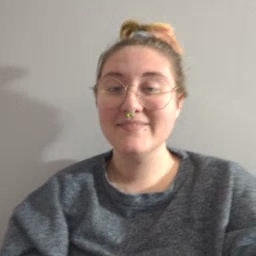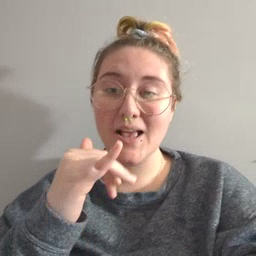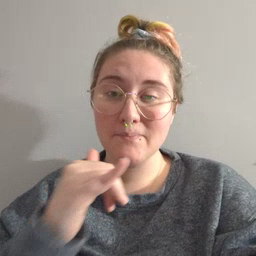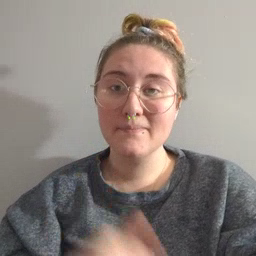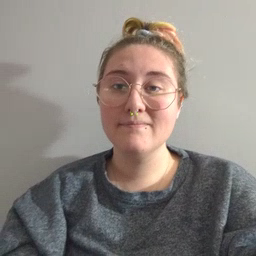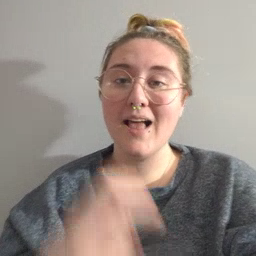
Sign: same